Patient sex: F
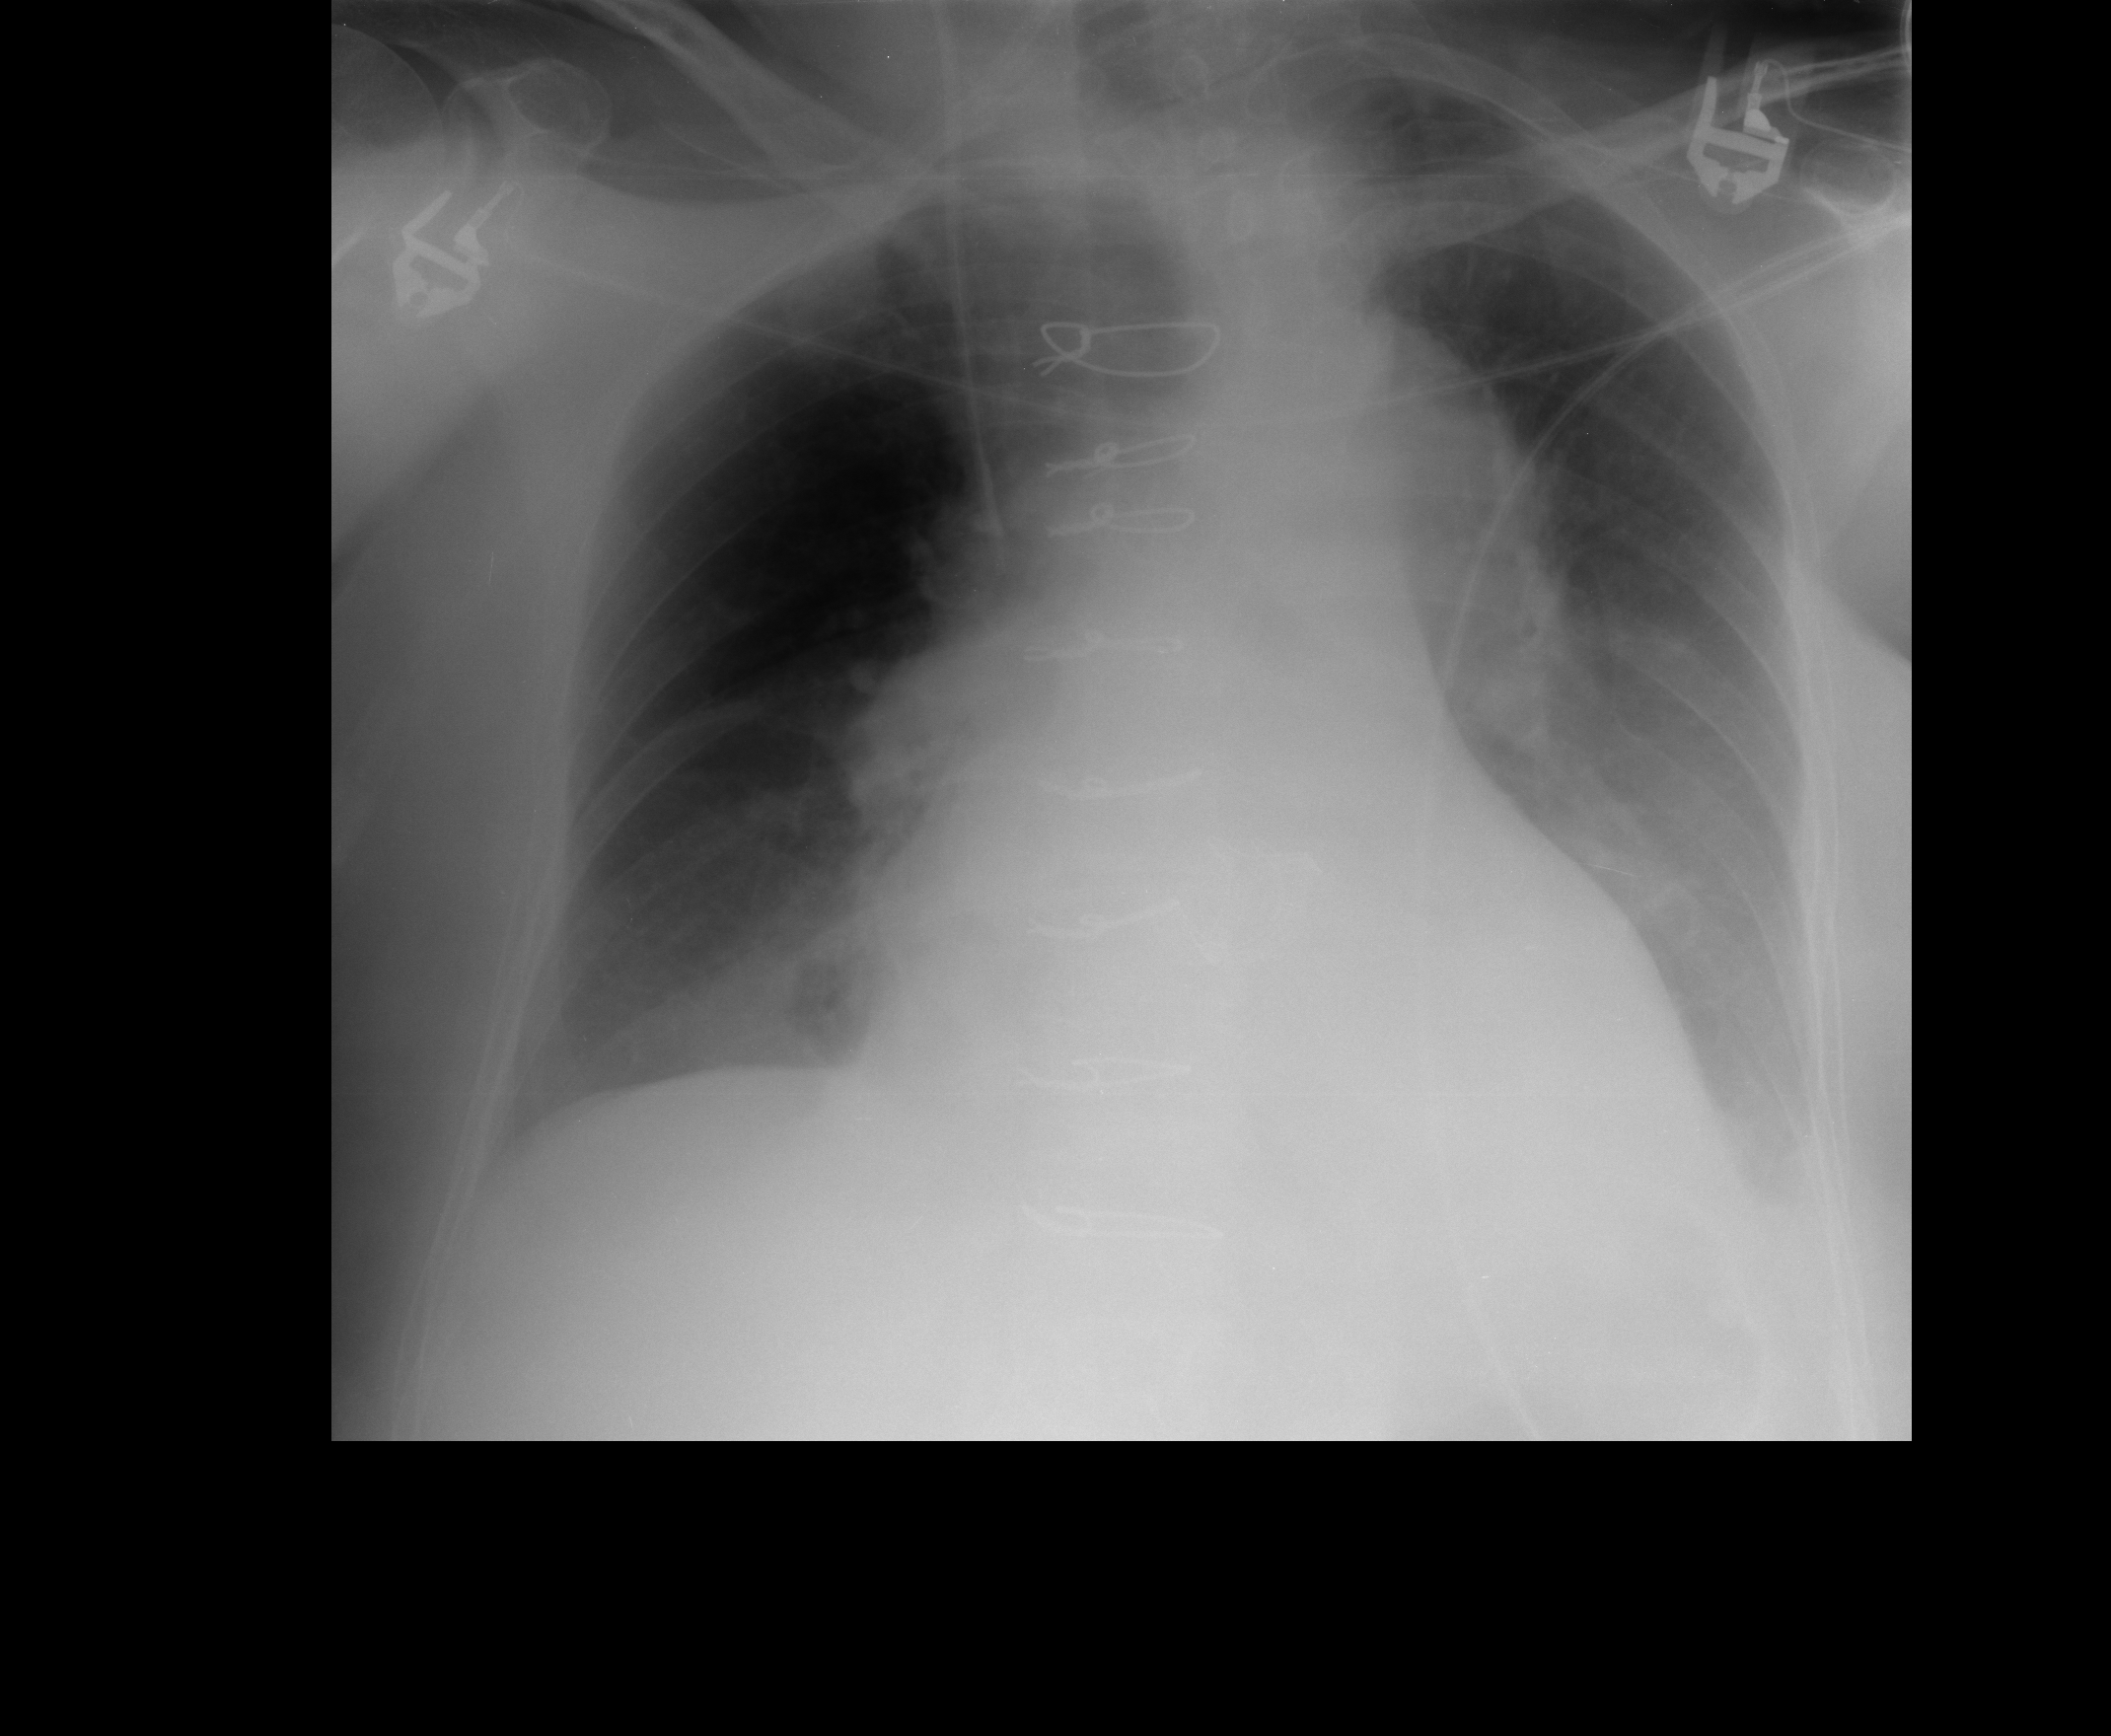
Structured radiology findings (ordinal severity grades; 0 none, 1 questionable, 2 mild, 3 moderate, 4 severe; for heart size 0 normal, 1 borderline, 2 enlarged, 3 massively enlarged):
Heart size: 2
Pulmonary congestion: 1
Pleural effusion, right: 1
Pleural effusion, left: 2
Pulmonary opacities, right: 1
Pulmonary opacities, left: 0
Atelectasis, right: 2
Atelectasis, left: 2